Question: My last 'if' statement is rendering as text. How can i fix that?
See how the grey highlighting for the 2nd 'if' statement completes on the end of the last 'if' statement?

thanks
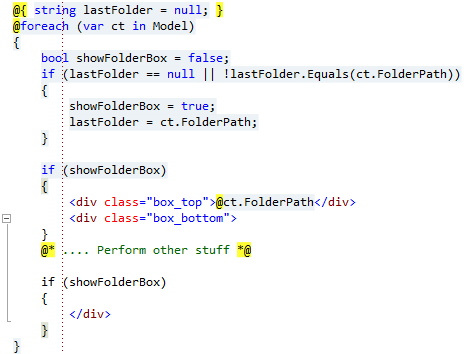
Answer: Razor thinks that the previous 'if' hasn't ended yet, since you're still inside the '<div>'s.
You need to prefix the '<div>'s with '@:' to prevent Razor from matching the tags.